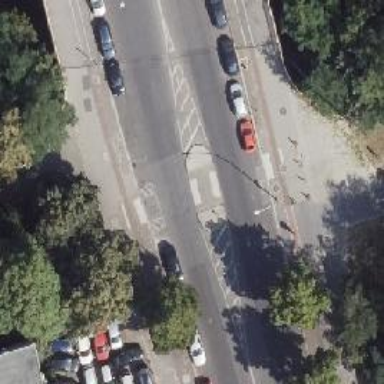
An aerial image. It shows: Secondary road with asphalt surface and cycle track on the right side. It is dual carriageway.